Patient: sex F, age 76
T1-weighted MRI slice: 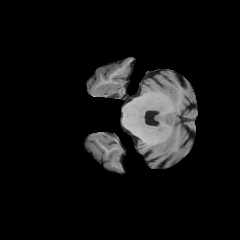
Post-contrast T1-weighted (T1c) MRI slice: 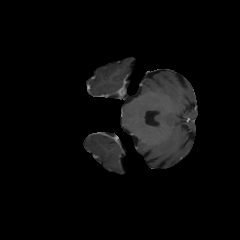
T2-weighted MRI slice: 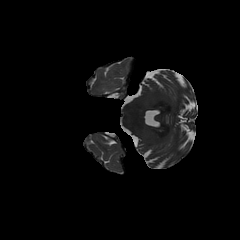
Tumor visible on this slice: no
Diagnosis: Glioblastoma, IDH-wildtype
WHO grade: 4